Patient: sex M, age 43
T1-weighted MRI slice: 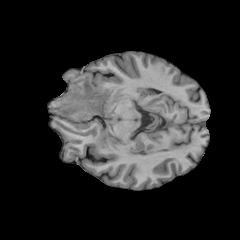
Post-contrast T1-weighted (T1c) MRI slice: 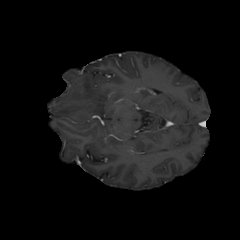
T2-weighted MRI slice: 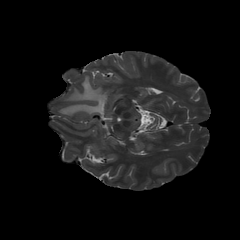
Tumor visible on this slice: yes
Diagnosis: Glioblastoma, IDH-wildtype
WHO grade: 4